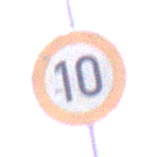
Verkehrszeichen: Geschwindigkeit10
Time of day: MorningAfternoon
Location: Outdoor (Nature)
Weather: PartlyCloudy
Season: NotSpecified
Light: Natural